Question: What is the first community listed?
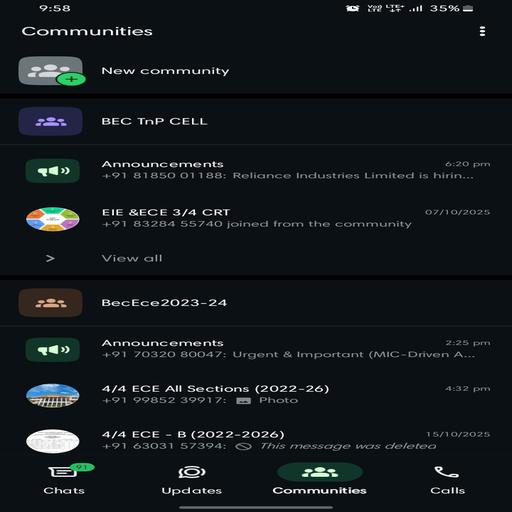
Answer: BEC TnP CELL